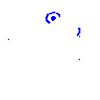
Particle: pion